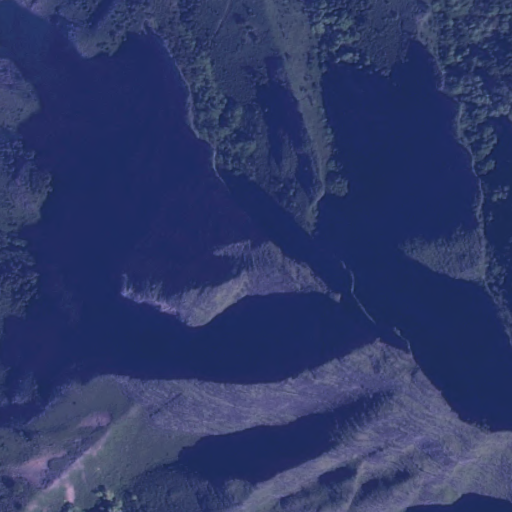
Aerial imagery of cliff(s) in Hawaii named Nāpali containing only unknown